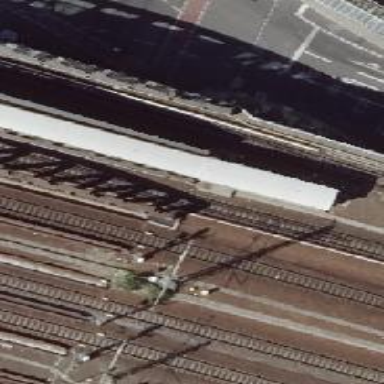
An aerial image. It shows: Railway signal.